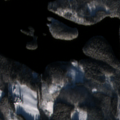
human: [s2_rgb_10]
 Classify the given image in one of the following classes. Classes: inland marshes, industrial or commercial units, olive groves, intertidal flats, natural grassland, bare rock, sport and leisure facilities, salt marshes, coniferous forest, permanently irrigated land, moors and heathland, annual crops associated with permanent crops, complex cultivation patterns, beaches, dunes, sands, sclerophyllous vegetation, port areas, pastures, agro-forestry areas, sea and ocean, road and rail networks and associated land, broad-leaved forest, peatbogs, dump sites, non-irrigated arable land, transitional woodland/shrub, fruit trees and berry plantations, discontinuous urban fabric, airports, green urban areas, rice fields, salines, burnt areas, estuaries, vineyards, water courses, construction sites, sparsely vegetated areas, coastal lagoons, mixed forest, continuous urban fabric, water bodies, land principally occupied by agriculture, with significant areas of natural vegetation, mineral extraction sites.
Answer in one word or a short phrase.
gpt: coniferous forest, mixed forest, transitional woodland/shrub, water bodies